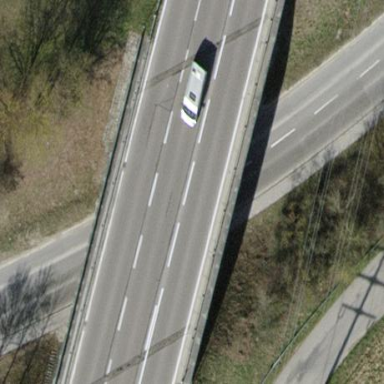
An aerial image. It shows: Man-made bridge.